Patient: sex M, age 48
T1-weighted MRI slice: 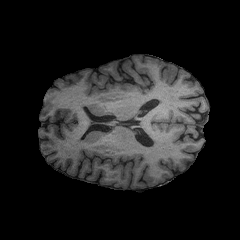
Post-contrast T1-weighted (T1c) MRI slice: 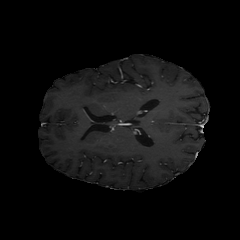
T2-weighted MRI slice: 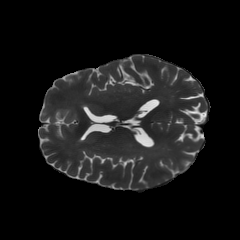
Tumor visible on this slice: no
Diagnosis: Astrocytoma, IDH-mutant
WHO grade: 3